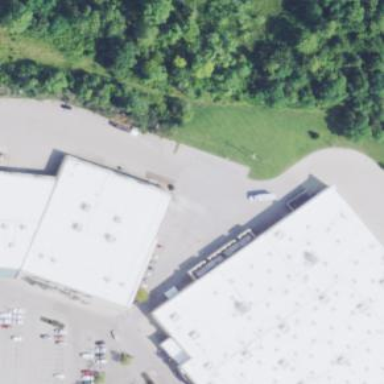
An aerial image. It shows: Retail building.